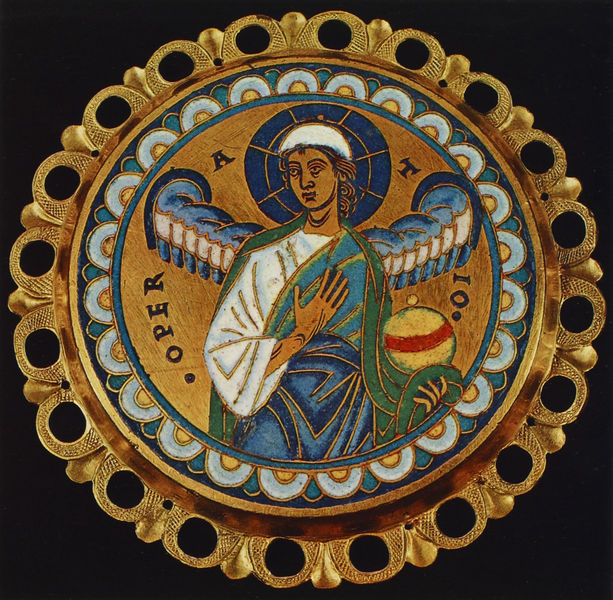
Titel: Medaillon des Remaclus Retabels
Institution: Bâle, Sammlung Hirsch
Schlagwörter: blau, flügel, gelb, grün, bunt, rot, ornament, teller, kirche, gold, oper, rund, engel, medaillon, kugel, schein, heiligenschein, angel, heilig, email, christentum, gelb rot, 10., operatio, engelheiligrund